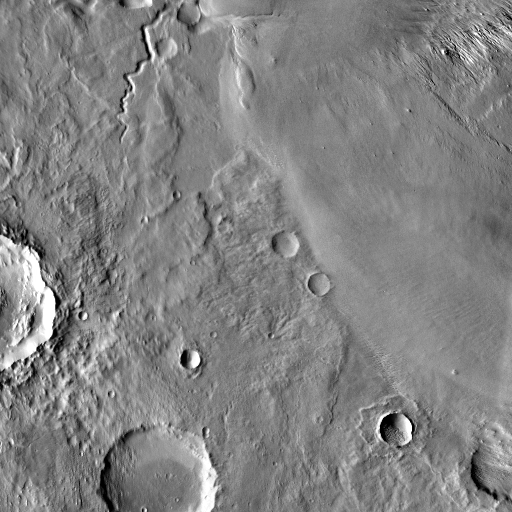
Crater classes present: Background, Other, Buried, Secondary